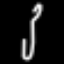
Label: fork